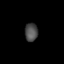
Tissue: prostate
Cell type: T cells
Senescence score: 0.6971
Nuclear area (px): 230
Mean DAPI intensity: 75.757